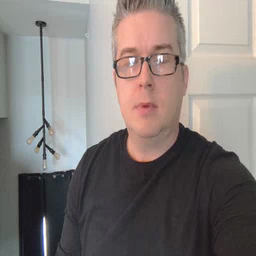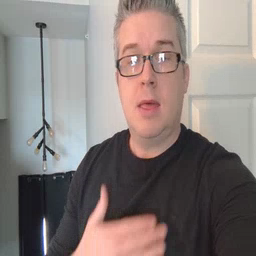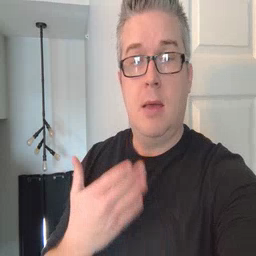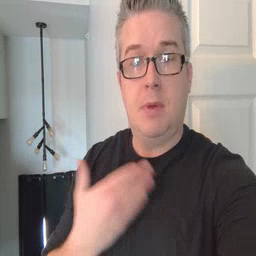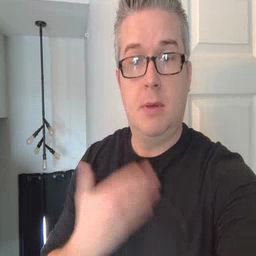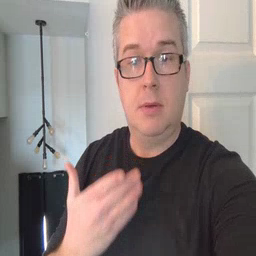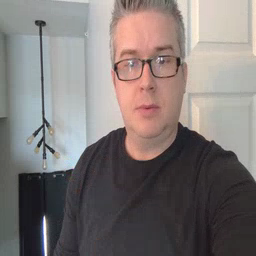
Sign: happy